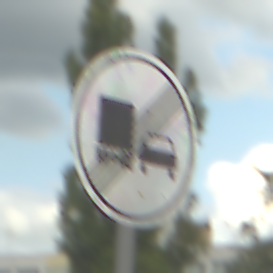
Verkehrszeichen: EndeUeberholverbotKraftfahrzeuge
Umgebung: Outdoor, Suburban
Tageszeit: MorningAfternoon
Wetter: PartlyCloudy
Licht: Natural
Jahreszeit: NotSpecified
Kontrast: LowContrast